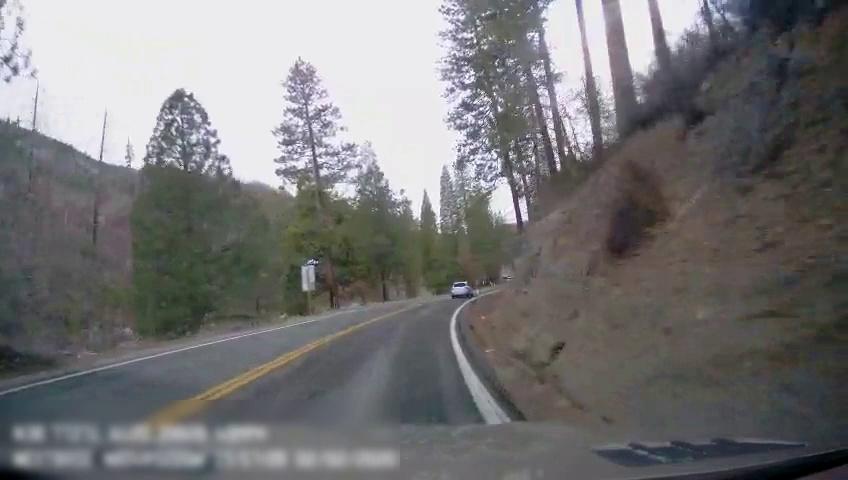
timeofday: Day
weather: Cloudy
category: Drivable Space
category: Vehicles | Car
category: Lanes | Current Lane
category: Lanes | Current Lane
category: Lanes | Opposite Lane